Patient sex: M
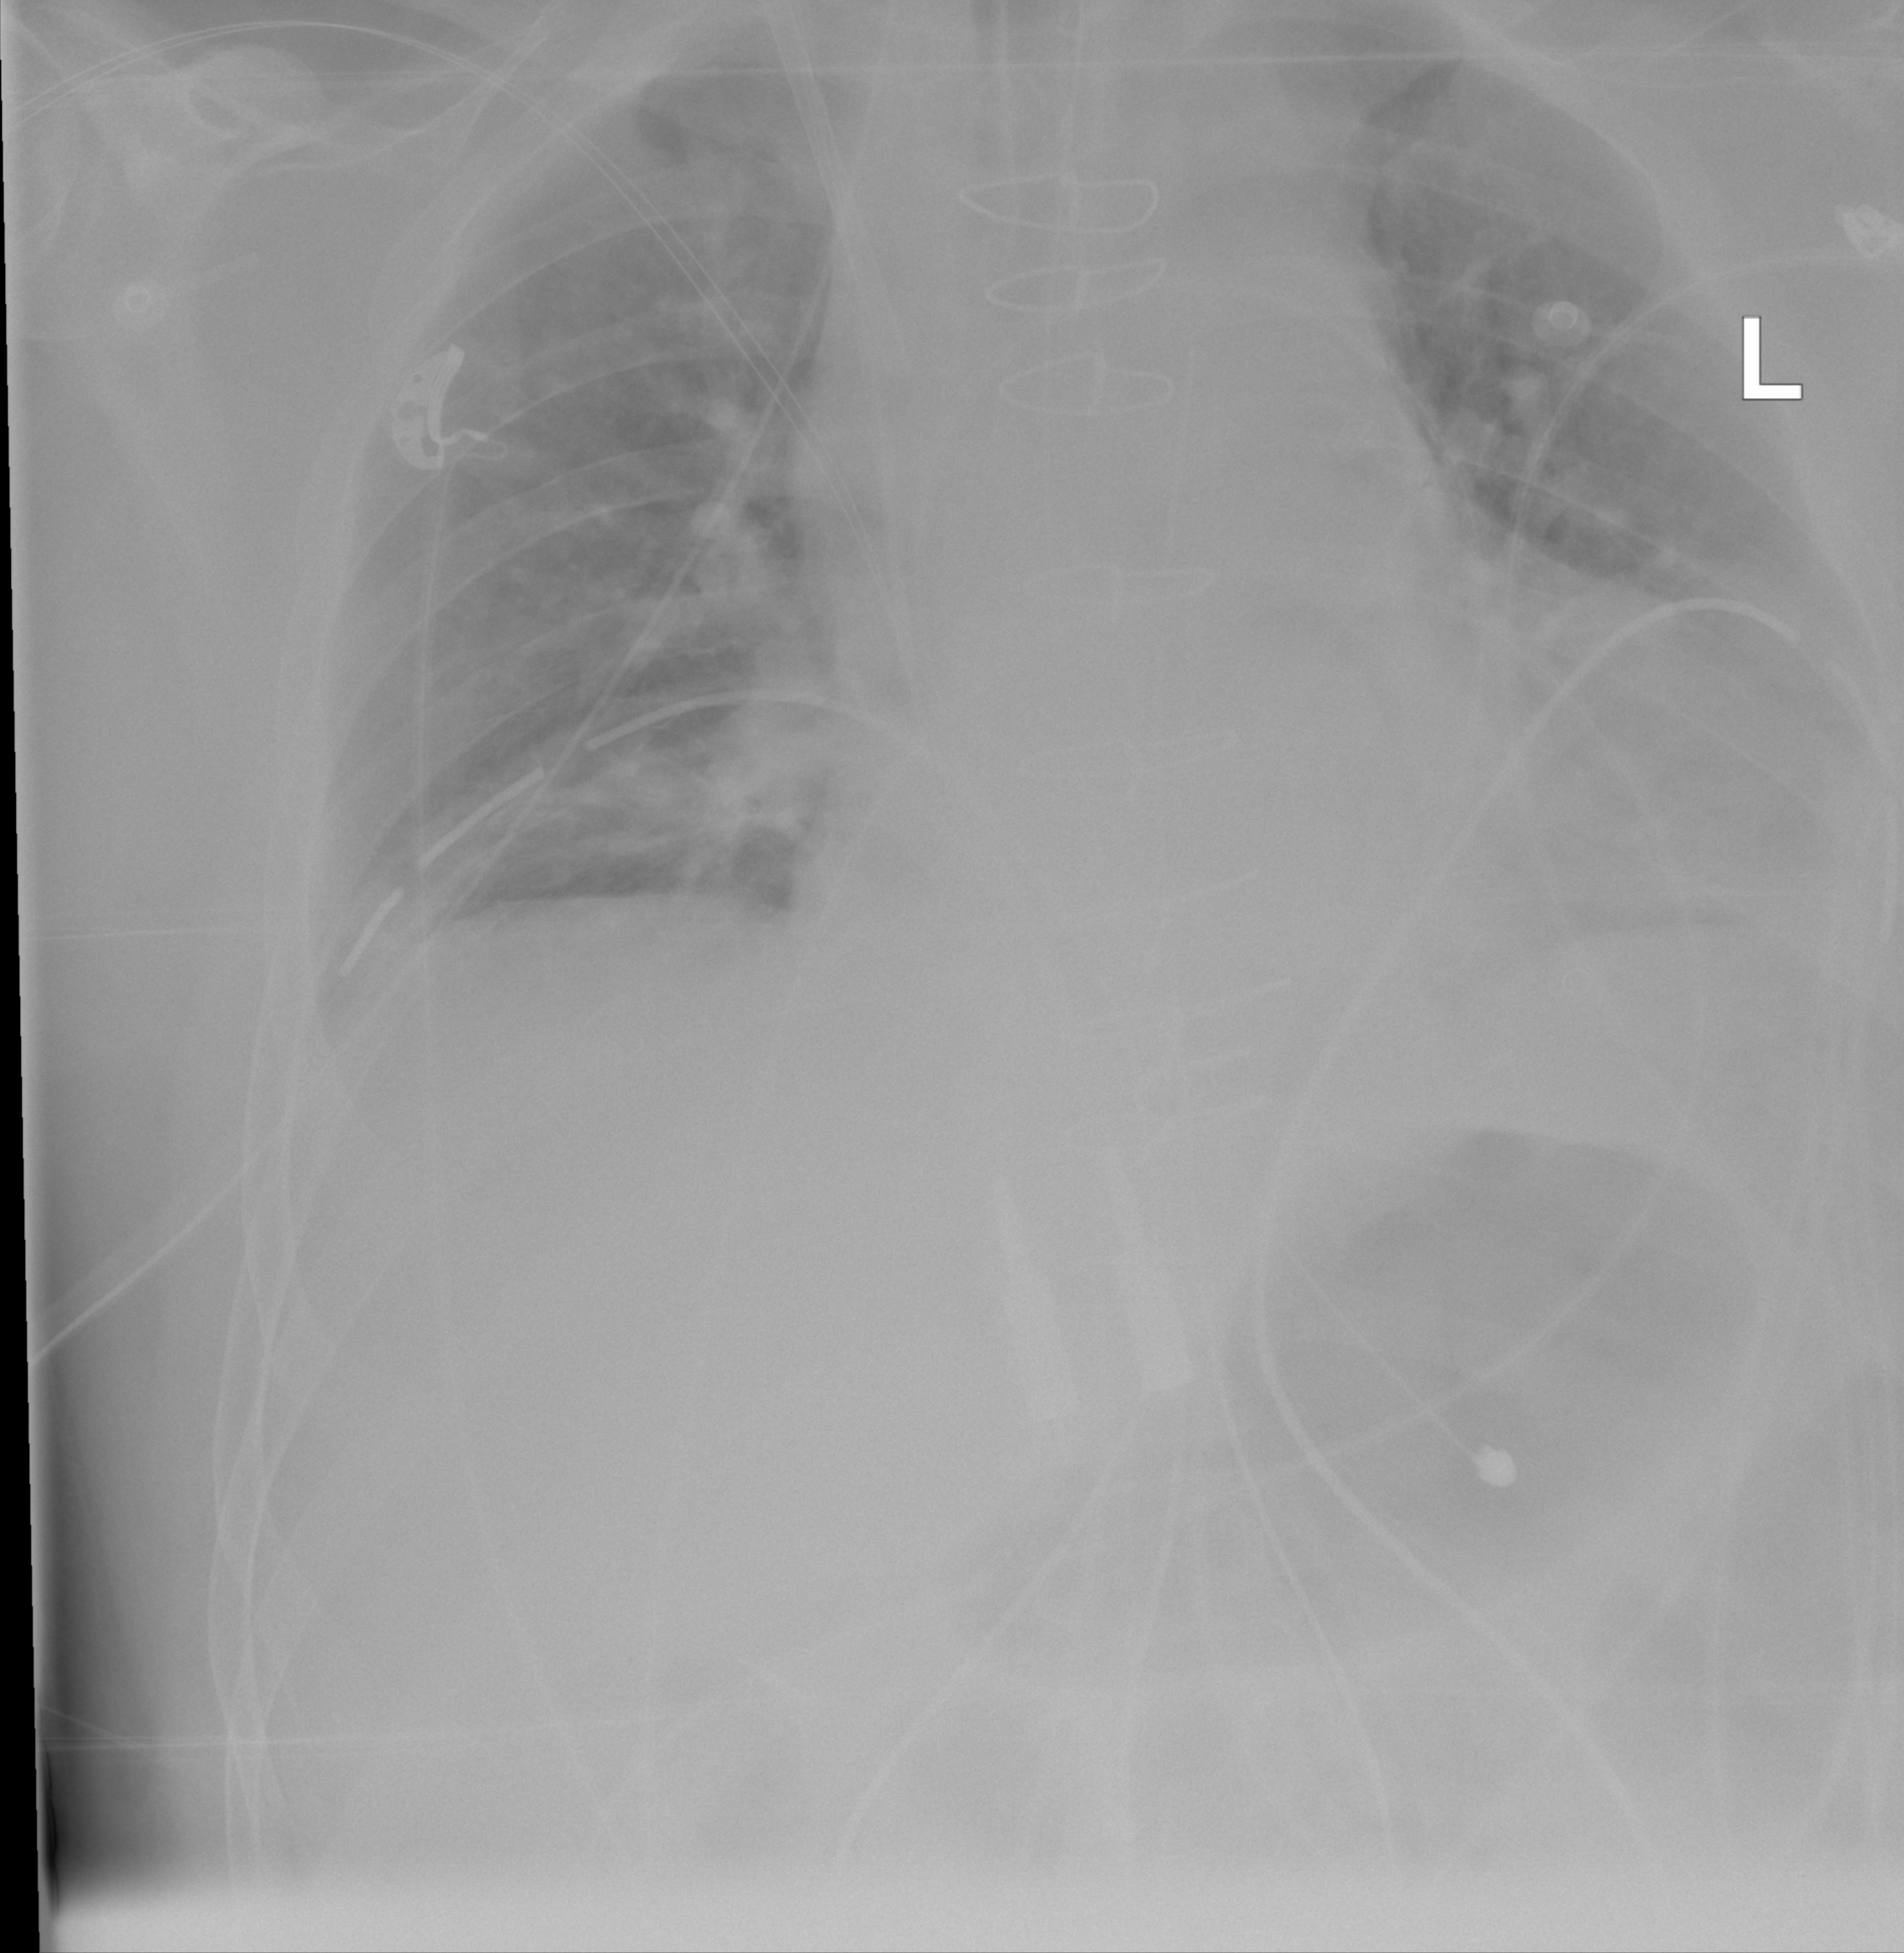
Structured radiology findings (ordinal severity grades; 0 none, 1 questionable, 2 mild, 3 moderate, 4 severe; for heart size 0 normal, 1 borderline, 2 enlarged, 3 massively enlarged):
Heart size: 0
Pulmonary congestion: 0
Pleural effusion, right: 0
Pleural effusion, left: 0
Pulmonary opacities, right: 0
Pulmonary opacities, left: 0
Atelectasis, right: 2
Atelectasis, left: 2